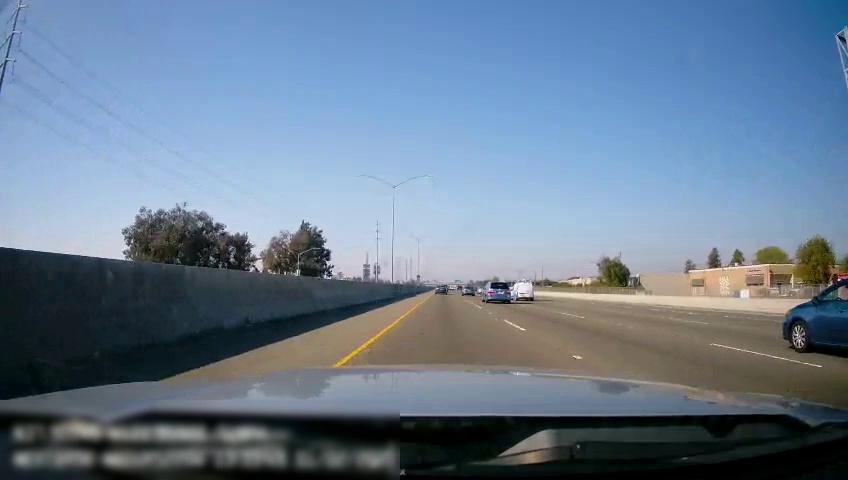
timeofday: Day
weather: Sunny
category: Drivable Space
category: Vehicles | Car
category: Vehicles | Truck
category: Vehicles | SUV
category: Vehicles | Car
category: Vehicles | Car
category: Lanes | Current Lane
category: Lanes | Current Lane
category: Lanes | Alternate Lane
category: Lanes | Alternate Lane
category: Lanes | Alternate Lane
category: Lanes | Alternate Lane